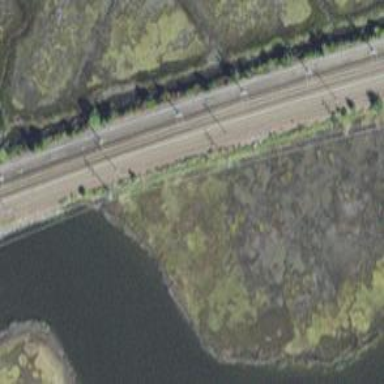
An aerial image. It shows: Railway track with contact lines for electrification.